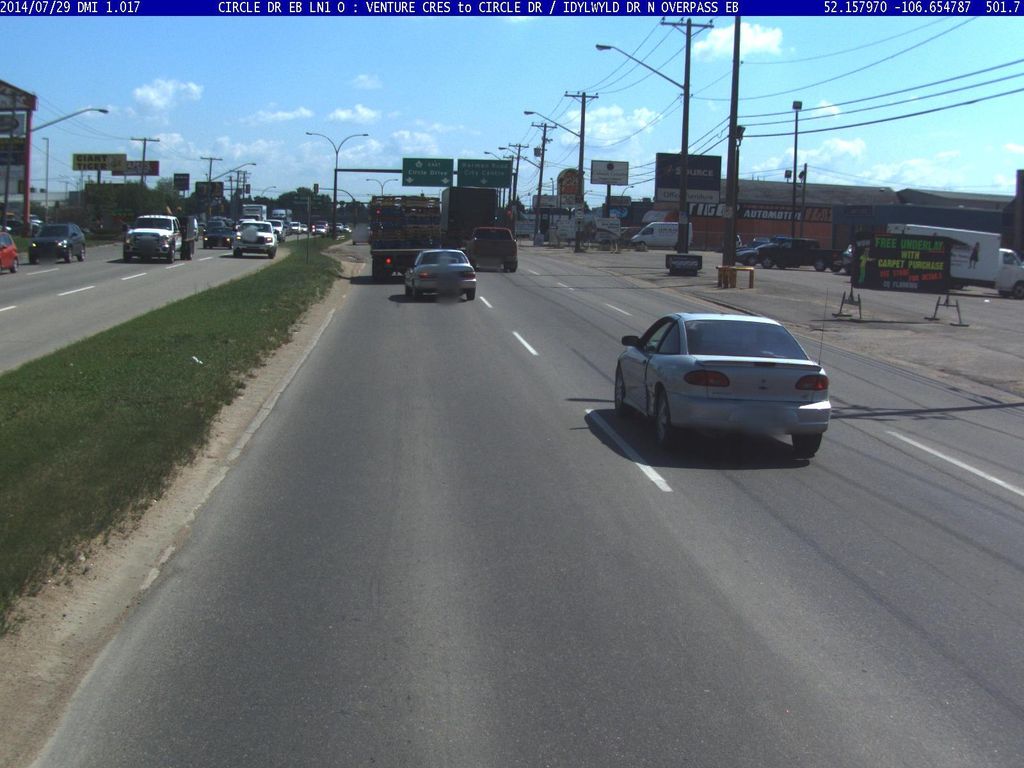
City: saskatoon